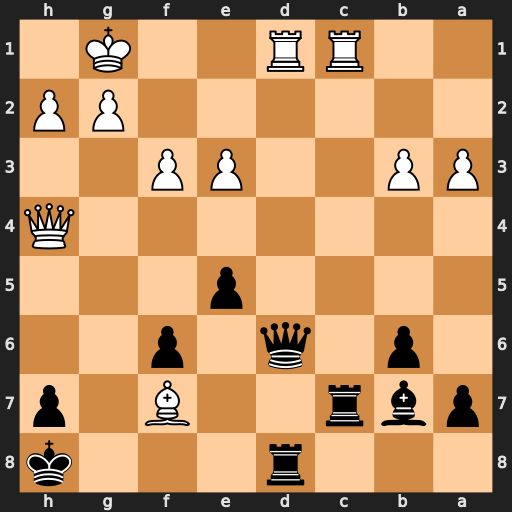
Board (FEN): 3r3k/pbr2B1p/1p1q1p2/4p3/7Q/PP2PP2/6PP/2RR2K1
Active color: b
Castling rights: -
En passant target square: -
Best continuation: Qxd1+ Rxd1 Rxd1+ Kf2 Rxf7